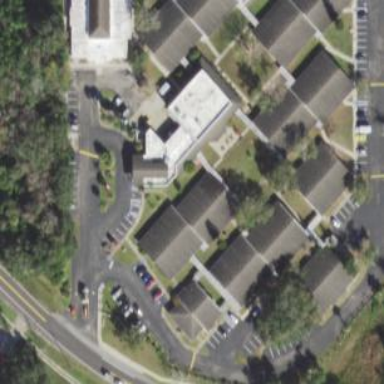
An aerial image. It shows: Nursing home in house setting.